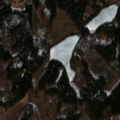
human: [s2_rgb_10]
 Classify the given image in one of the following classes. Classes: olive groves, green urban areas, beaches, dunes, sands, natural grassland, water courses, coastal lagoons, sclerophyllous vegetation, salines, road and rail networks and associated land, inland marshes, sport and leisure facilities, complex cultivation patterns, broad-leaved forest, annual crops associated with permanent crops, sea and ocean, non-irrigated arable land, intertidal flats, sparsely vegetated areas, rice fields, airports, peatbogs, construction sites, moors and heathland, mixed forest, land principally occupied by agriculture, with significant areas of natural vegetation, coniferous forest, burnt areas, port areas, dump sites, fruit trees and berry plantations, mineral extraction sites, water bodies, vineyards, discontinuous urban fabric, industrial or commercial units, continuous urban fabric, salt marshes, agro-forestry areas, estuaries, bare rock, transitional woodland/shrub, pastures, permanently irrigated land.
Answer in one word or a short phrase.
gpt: land principally occupied by agriculture, with significant areas of natural vegetation, mixed forest